Interaction volume radius: 5 \u00c5
Interaction volume height: 10 \u00c5
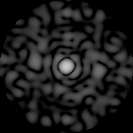
Disorder parameter: 0.8719